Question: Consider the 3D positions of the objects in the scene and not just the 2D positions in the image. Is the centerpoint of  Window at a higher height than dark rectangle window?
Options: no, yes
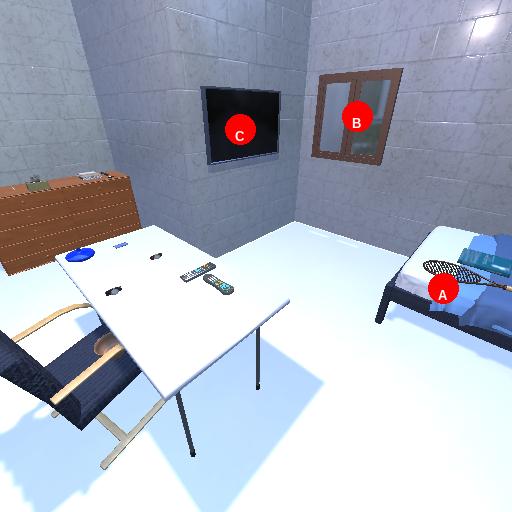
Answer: no